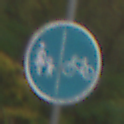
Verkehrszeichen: GetrennterRadUndGehwegRadwegRechts
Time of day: Midday
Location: Outdoor (Nature)
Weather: Overcast
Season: Autumn
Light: Natural